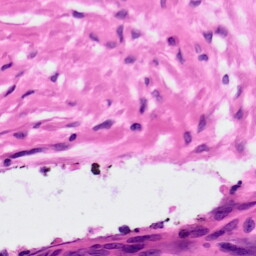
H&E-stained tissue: Ovarian